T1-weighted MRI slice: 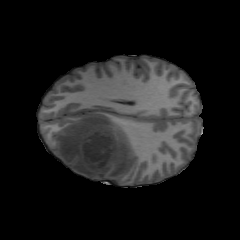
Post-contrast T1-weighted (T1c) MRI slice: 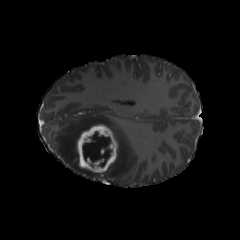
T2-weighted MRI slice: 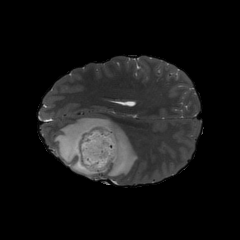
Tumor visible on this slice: yes